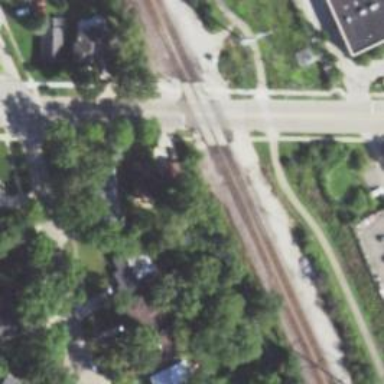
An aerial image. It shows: Crossing for the railway.